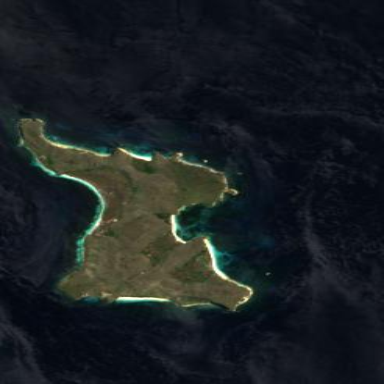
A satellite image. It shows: Island with natural coastline.